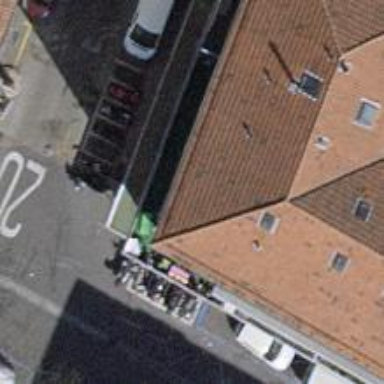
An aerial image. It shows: Restaurant.